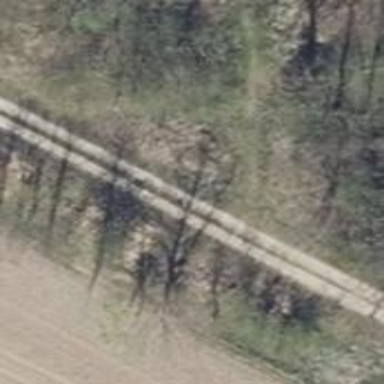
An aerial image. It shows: Concrete track with grade 2 tracktype.